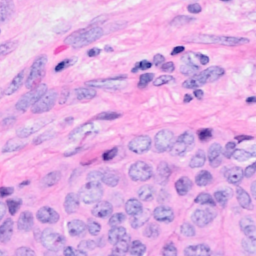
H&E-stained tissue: Breast